九年级 · 统计数学
如图, 正方形 $A B C D$ 内接于 $\odot O, \odot O$ 的直径为 $\sqrt{2}$ 分米,若在这个圆面上随意抛一粒豆子, 则豆子落在正方形 $A B C D$ 内的概率是 $\qquad$ .

    (第 16 题)

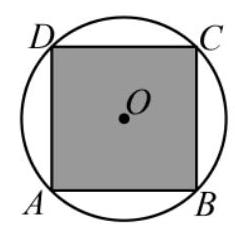
答案:  $\frac{2}{\pi}$

解析: 在这个圆面上随意拋一粒豆子, 落在圆内每一个地方是均等的, 因此计算出正方形和圆的面积, 利用几何概率的计算方法解答即可.

【详解】解: $\because \odot \mathrm{O}$ 的直径为 $\sqrt{2}$ 分米, 则半径为 $\frac{\sqrt{2}}{2}$ 分米, $\odot \mathrm{O}$ 的面积为 $\pi \times\left(\frac{\sqrt{2}}{2}\right)^{2}=\frac{1}{2} \pi$,正方形的边长为 $\sqrt{\left(\frac{\sqrt{2}}{2}\right)^{2}+\left(\frac{\sqrt{2}}{2}\right)^{2}}=1$ 分米, 面积为 1 平方分米,

$\because$ 豆子落在圆内每一个地方是均等的,

$\therefore$ 豆子落在正方形 $\mathrm{ABCD}$ 内的概率为 $\frac{1}{\frac{\pi}{2}}=\frac{2}{\pi}$,
故答案为 $\frac{2}{\pi}$.

【点睛】此题主要考查几何概率的意义: 一般地, 对于古典概型, 如果试验的基本事件为 $n$,随机事件 $\mathrm{A}$ 所包含的基本事件数为 $m$, 我们就用来描述事件 $\mathrm{A}$ 出现的可能性大小, 称它为事件 $\mathrm{A}$ 的概率, 记作 $\mathrm{P}(\mathrm{A})$, 即有 $\mathrm{P}(\mathrm{A})=\frac{m}{n}$.